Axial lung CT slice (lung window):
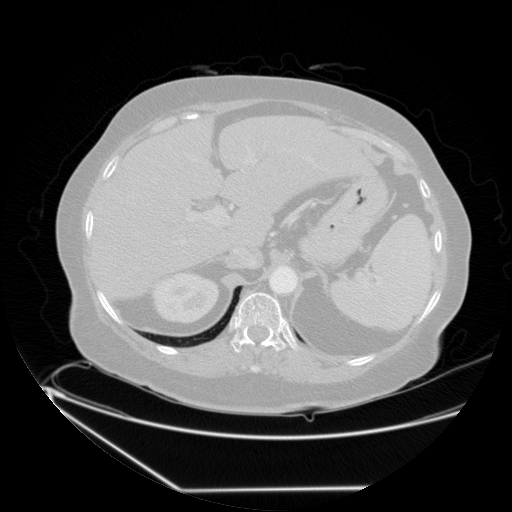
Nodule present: no